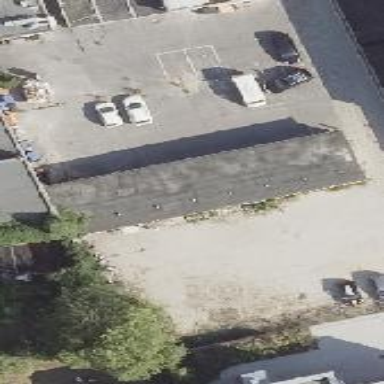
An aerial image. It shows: Group of garages.